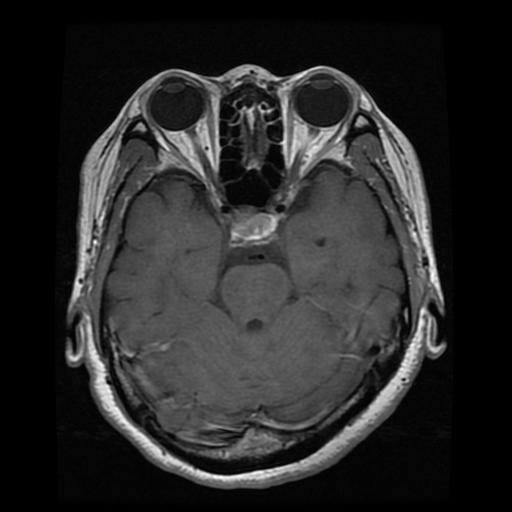
Label: pituitary